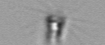
Label: Calciopappus